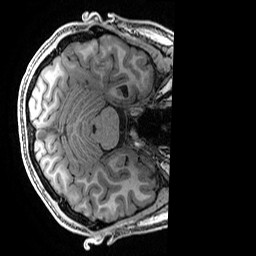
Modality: T1w
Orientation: axial
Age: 19
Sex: male
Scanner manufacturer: ge
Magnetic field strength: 3 T
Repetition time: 0.007 s
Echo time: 0.00342 s